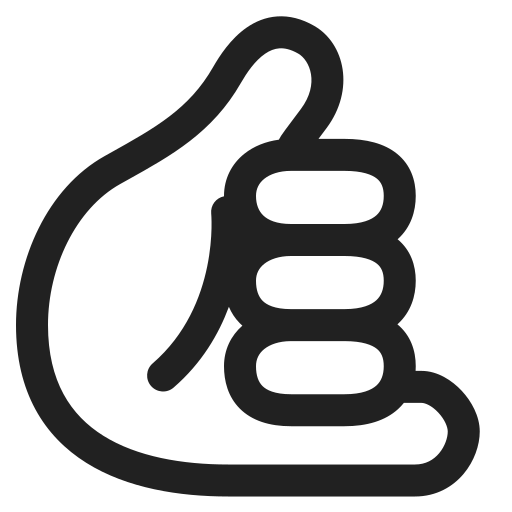
call me hand high contrast default